Interaction volume radius: 10 \u00c5
Interaction volume height: 10 \u00c5
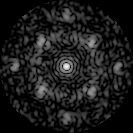
Disorder parameter: 0.5175